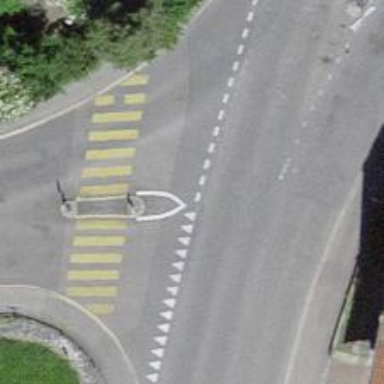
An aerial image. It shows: Road with "give way" sign.